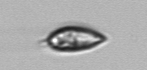
Label: Prorocentrum_triestinum